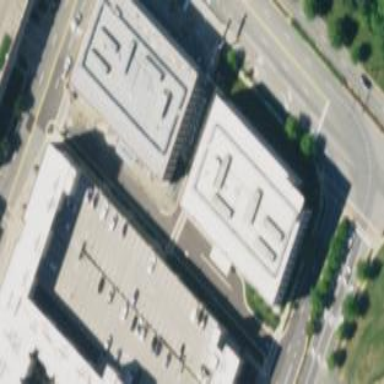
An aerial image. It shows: Commercial building.